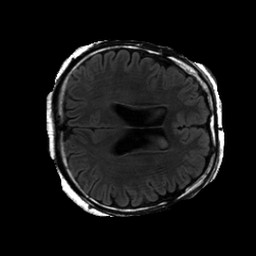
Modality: FLAIR
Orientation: axial
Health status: ill
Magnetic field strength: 3 T